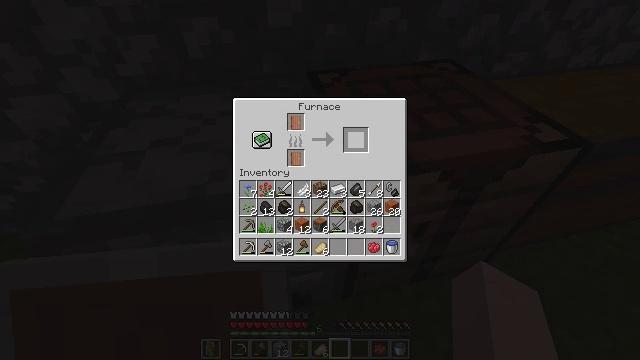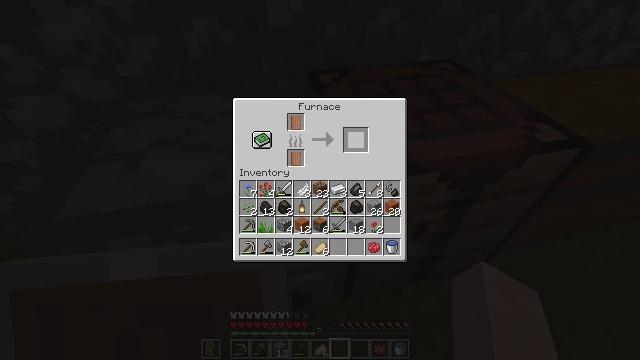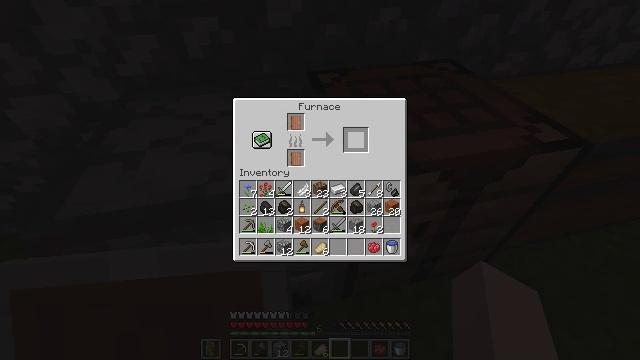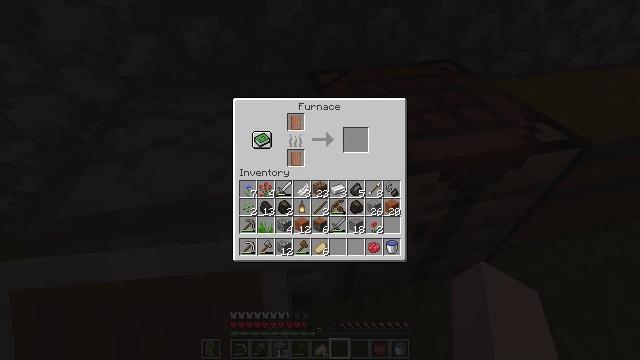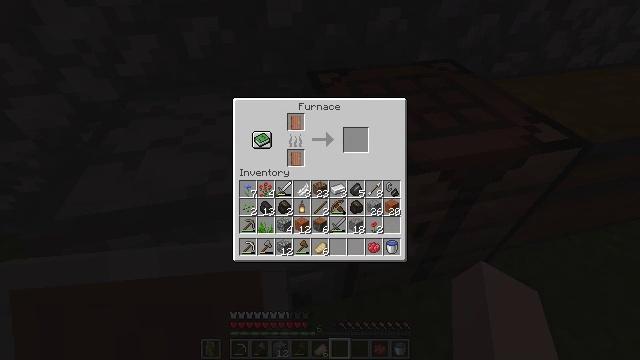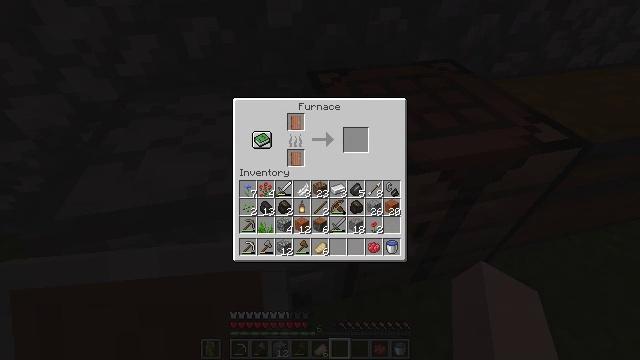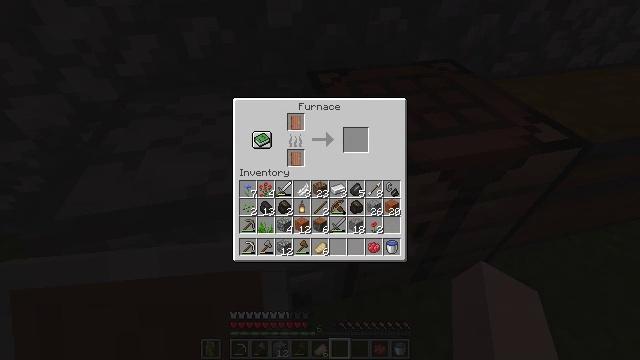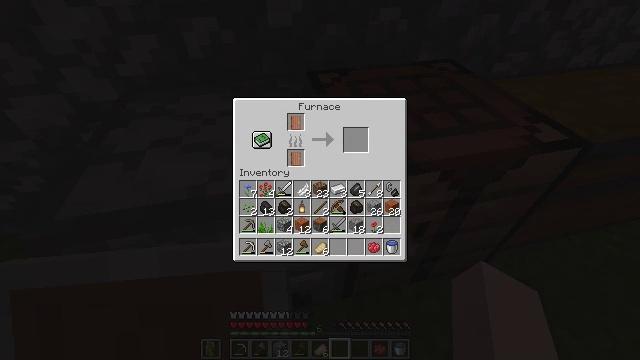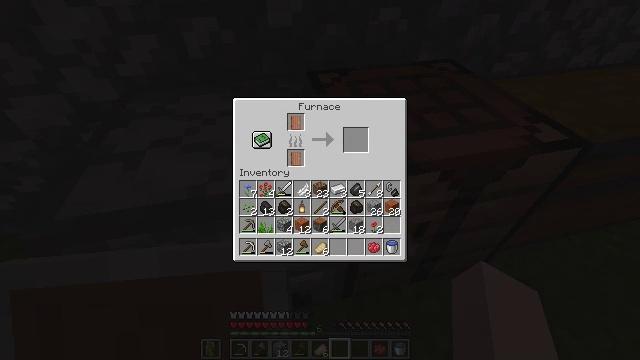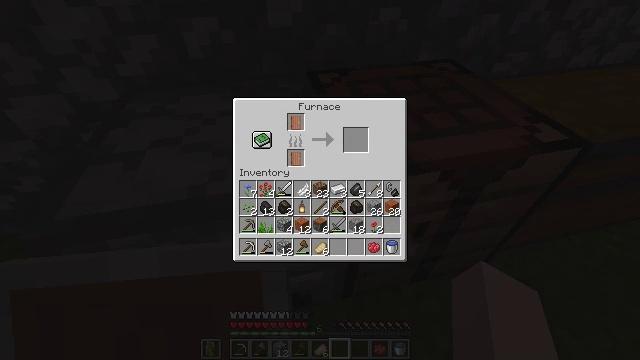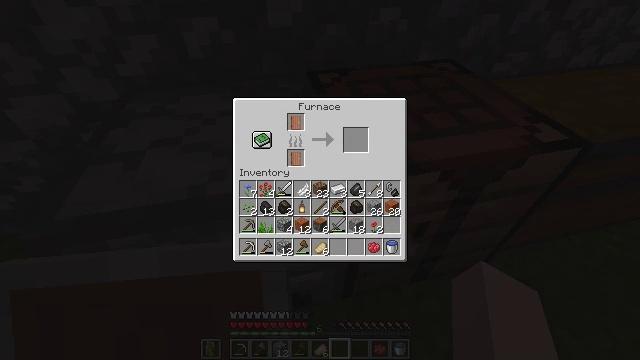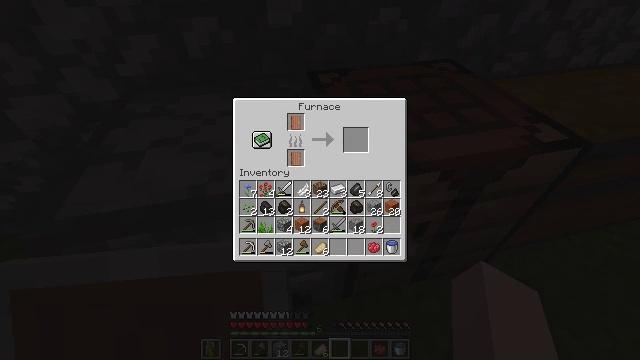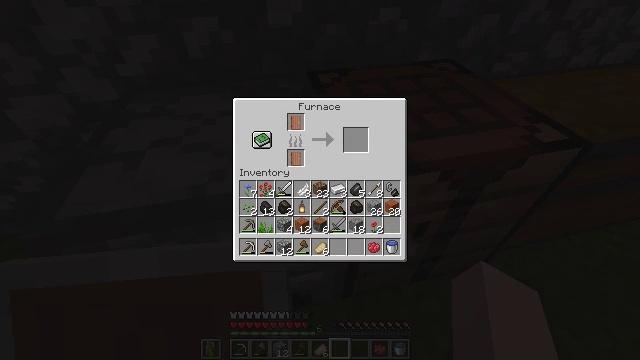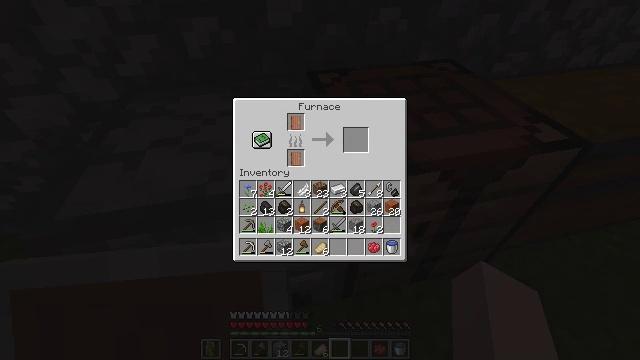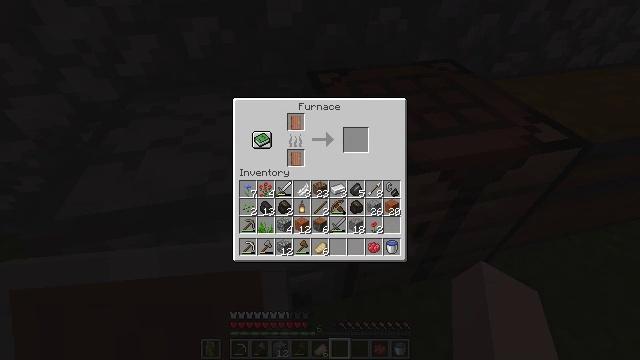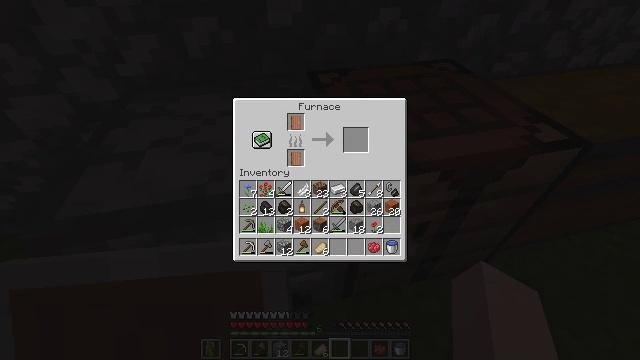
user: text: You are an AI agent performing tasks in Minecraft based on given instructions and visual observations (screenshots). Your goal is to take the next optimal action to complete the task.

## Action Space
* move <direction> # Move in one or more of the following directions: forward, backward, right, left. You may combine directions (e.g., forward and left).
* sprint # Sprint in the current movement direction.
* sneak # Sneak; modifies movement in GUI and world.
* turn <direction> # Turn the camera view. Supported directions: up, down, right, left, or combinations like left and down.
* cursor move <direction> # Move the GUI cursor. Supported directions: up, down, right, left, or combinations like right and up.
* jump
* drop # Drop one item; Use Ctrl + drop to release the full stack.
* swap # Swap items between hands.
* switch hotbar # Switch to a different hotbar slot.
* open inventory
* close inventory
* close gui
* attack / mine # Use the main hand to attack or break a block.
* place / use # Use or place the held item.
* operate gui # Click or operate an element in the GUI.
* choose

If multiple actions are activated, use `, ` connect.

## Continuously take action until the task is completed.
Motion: motion action
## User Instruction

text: Craft an acacia pressure plate.
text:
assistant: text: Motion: no_op
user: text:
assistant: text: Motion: no_op
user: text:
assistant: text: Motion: cursor move left and up
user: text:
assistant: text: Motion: no_op
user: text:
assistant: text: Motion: no_op
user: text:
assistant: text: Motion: no_op
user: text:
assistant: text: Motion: no_op
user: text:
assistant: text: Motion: no_op
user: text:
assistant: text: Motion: no_op
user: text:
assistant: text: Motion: no_op
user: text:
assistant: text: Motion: no_op
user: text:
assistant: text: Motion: cursor move left
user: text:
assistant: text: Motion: cursor move left
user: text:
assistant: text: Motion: no_op
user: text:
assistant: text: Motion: no_op
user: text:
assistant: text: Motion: no_op
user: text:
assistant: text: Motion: no_op
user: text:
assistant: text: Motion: no_op
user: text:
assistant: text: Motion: no_op
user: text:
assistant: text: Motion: no_op
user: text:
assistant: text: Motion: no_op
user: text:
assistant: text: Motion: no_op
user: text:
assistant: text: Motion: no_op
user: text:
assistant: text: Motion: no_op
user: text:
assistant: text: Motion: no_op
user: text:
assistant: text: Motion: no_op
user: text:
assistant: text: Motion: no_op
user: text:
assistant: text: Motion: no_op
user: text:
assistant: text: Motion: no_op
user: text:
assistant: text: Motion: no_op